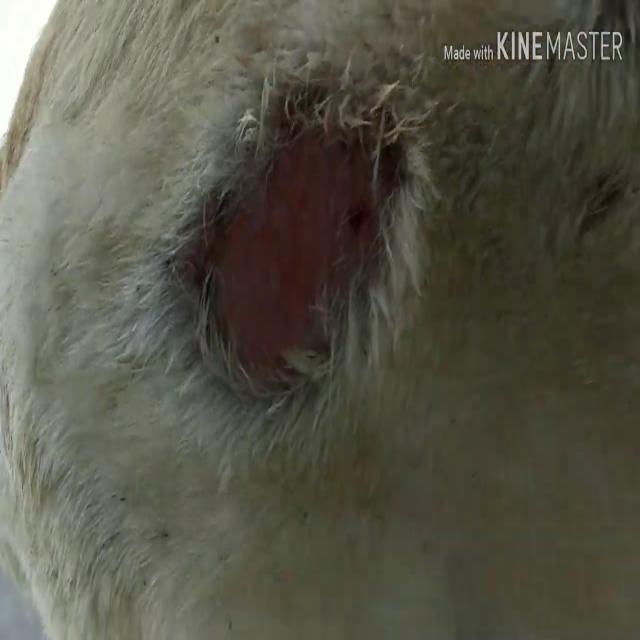
Canine dermatitis — inflammation of the skin presenting with erythema, pruritus, papules, and excoriation. May be allergic, contact, or atopic in origin.